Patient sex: M
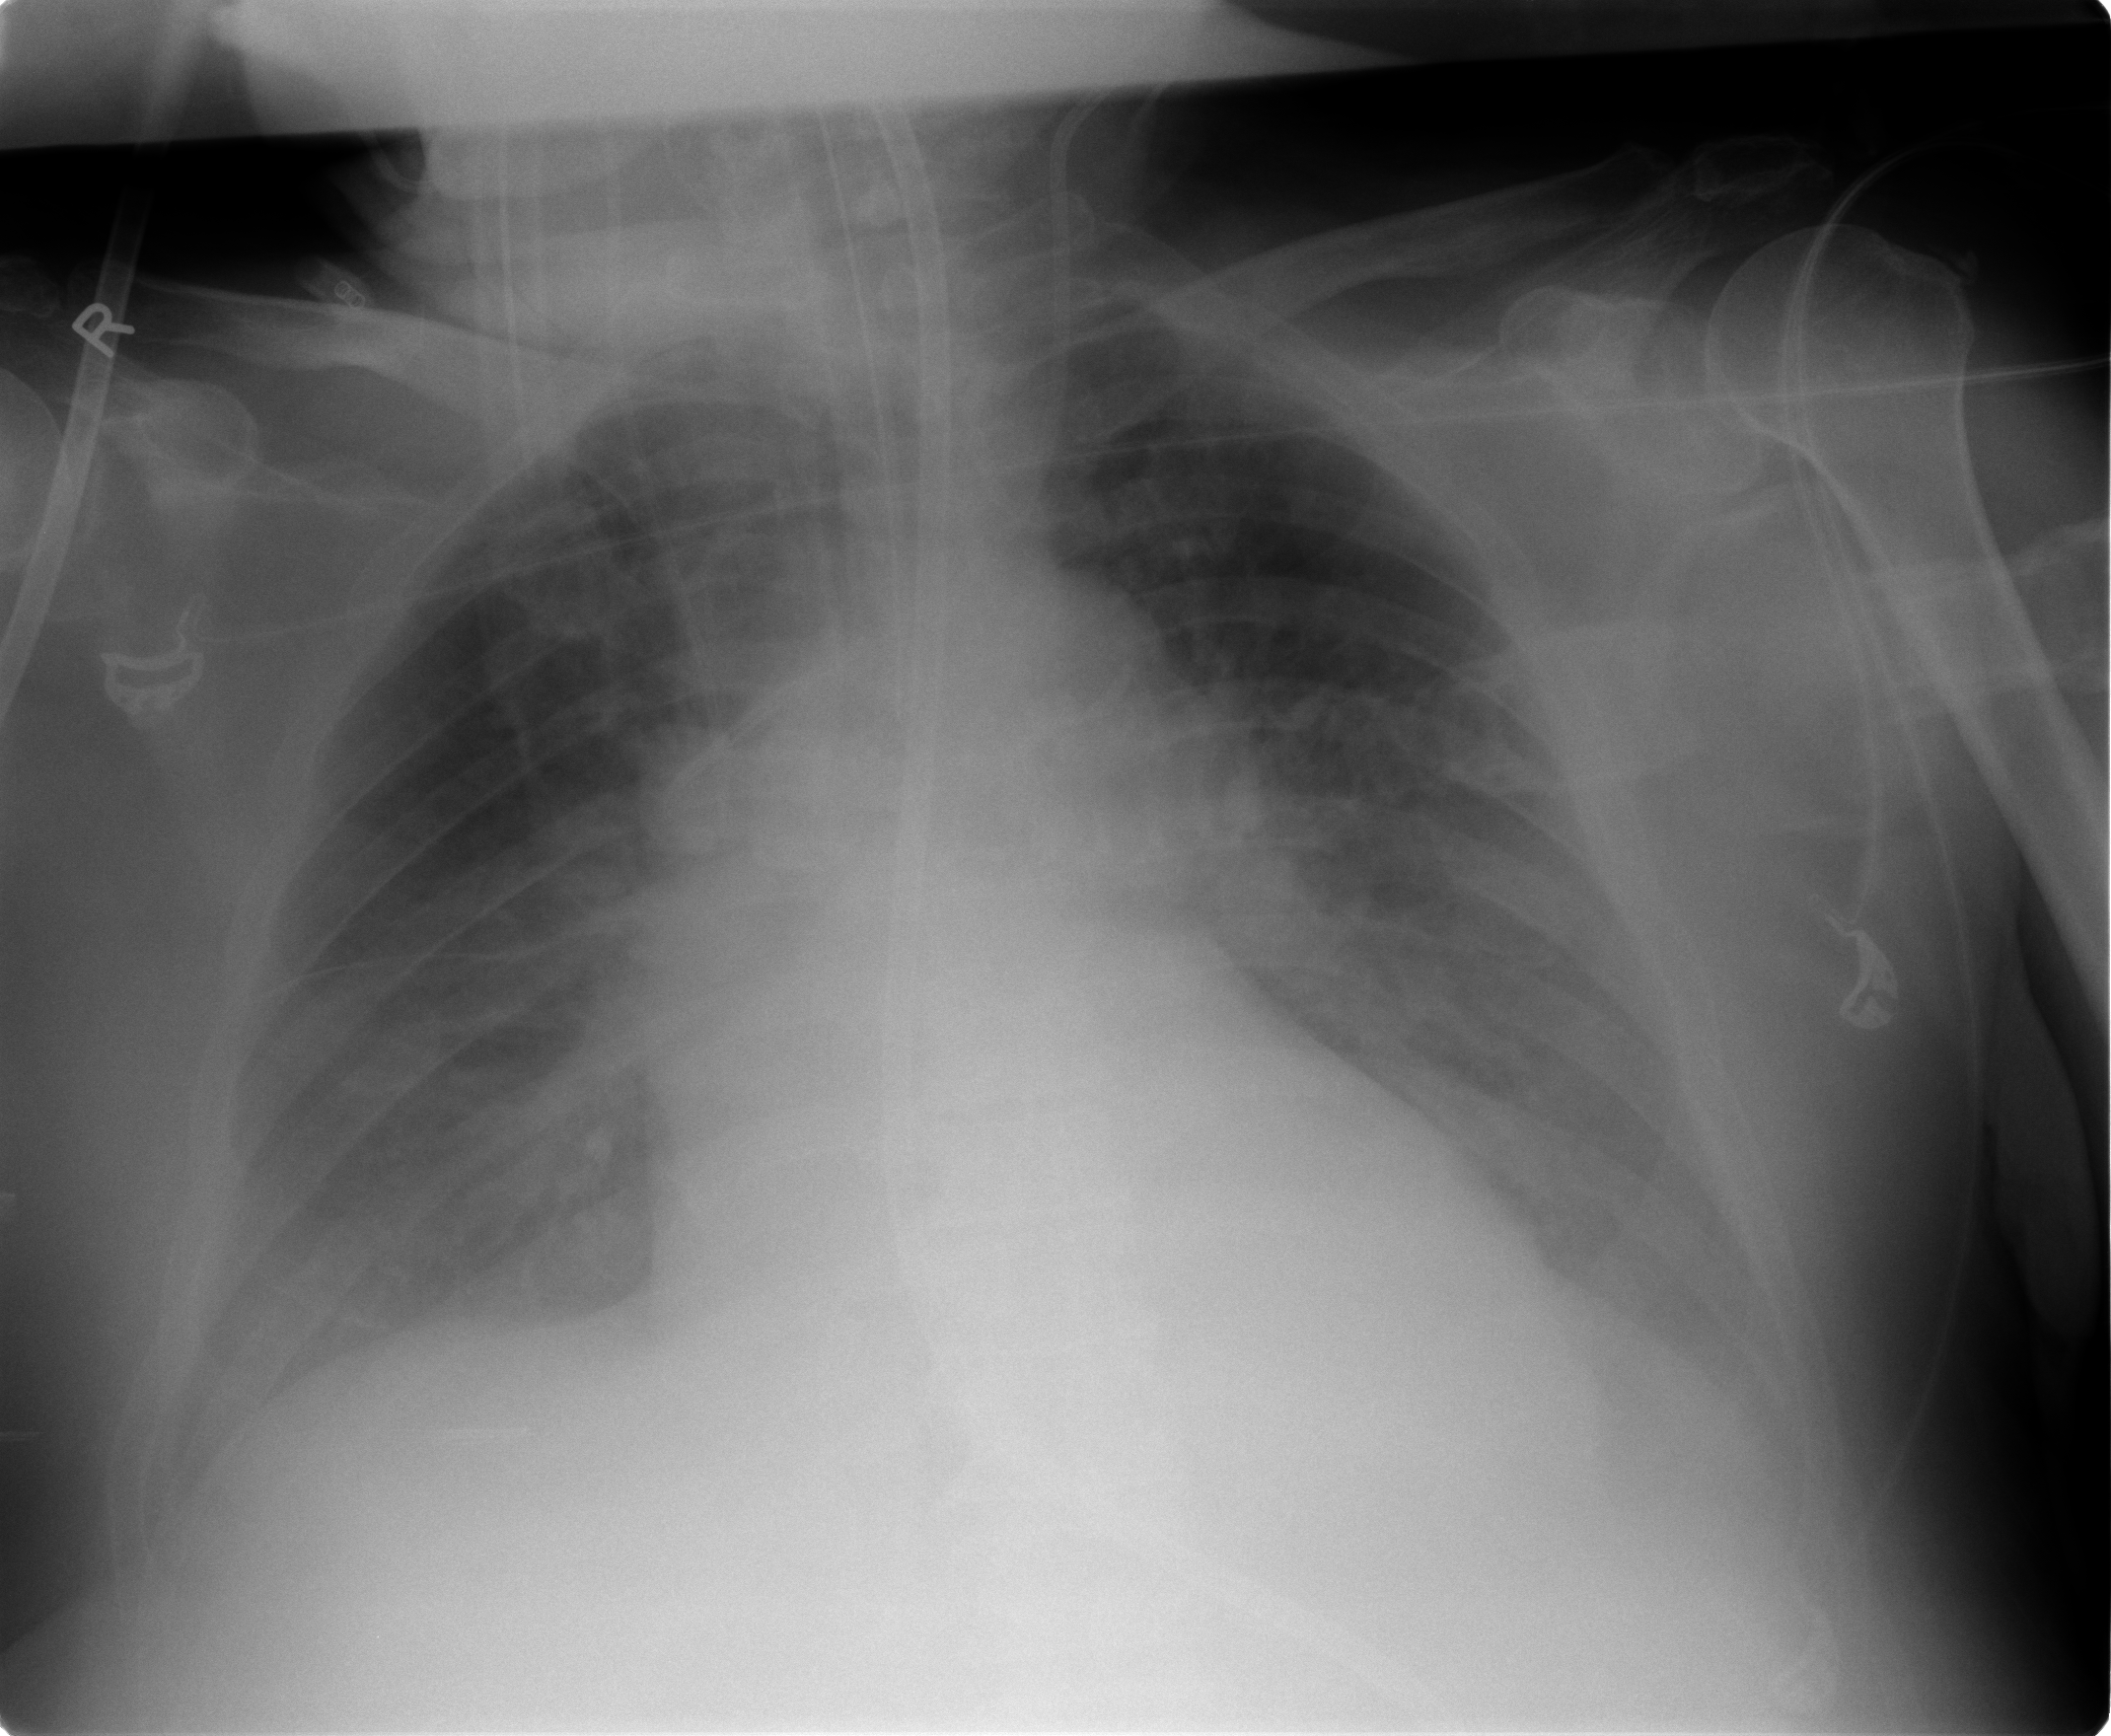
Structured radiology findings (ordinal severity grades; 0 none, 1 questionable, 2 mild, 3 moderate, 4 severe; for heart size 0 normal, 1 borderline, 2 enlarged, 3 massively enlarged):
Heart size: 2
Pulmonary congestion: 2
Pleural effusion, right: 1
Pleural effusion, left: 1
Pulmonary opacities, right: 0
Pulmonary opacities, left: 0
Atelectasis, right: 2
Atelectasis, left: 2